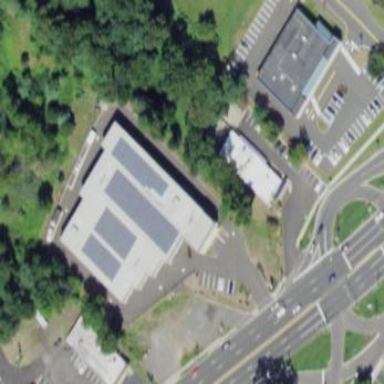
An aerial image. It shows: Retail building.